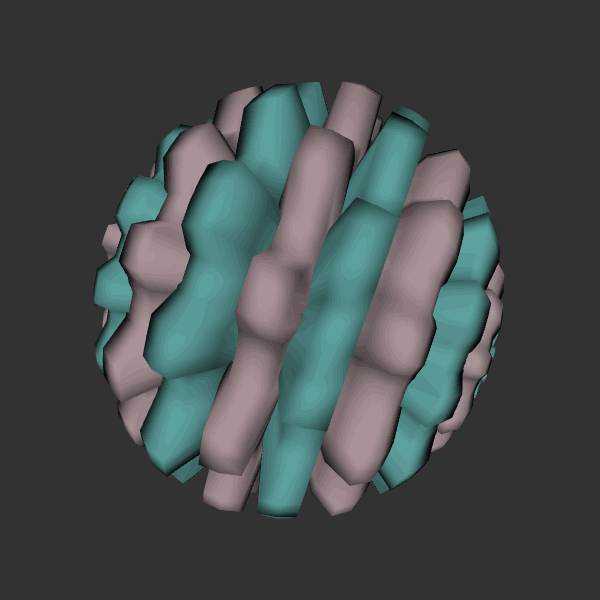
Background: dark